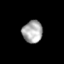
Tissue: skin
Cell type: Epithelial cells
Senescence score: 0.2222
Nuclear area (px): 437
Mean DAPI intensity: 170.684